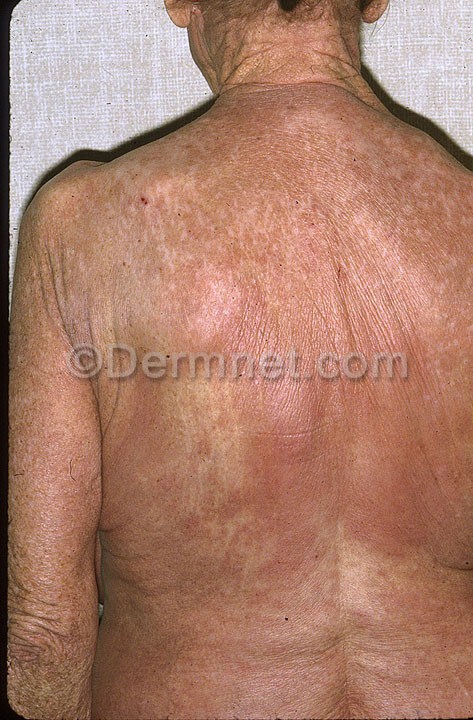
Disease: Actinic Keratosis Basal Cell Carcinoma and other Malignant Lesions